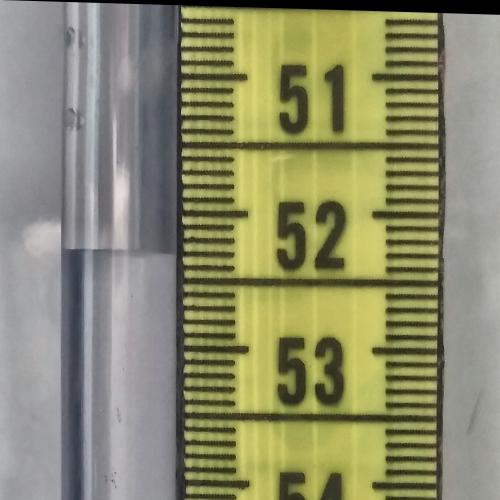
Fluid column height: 52.3 cm